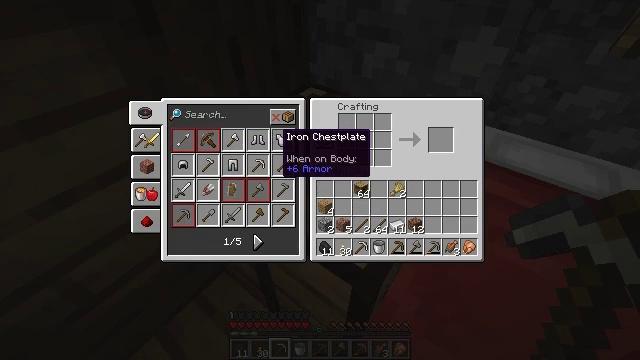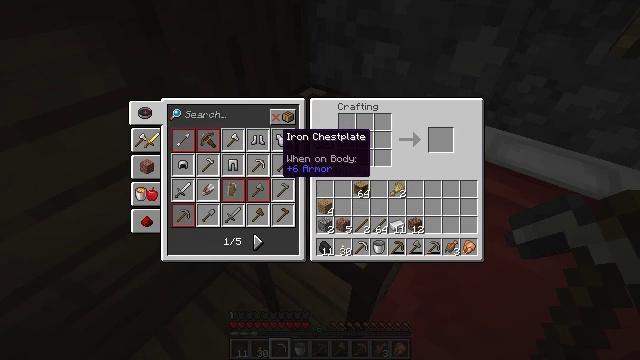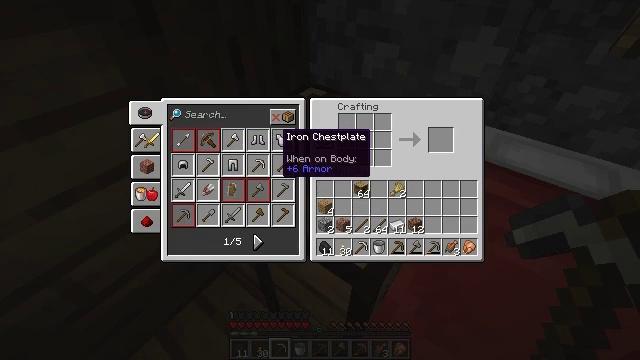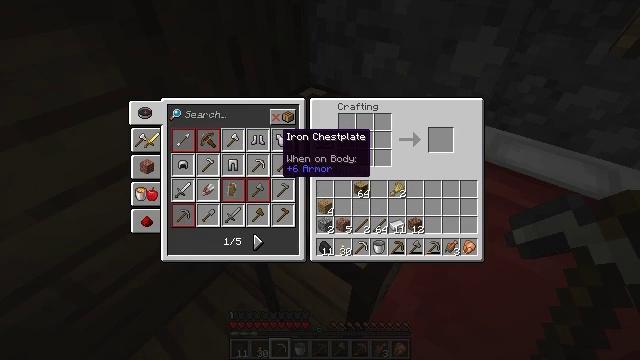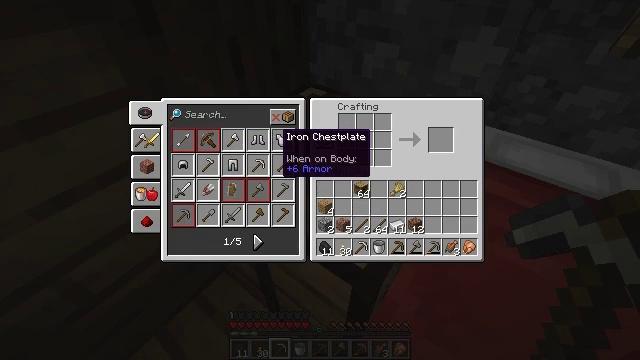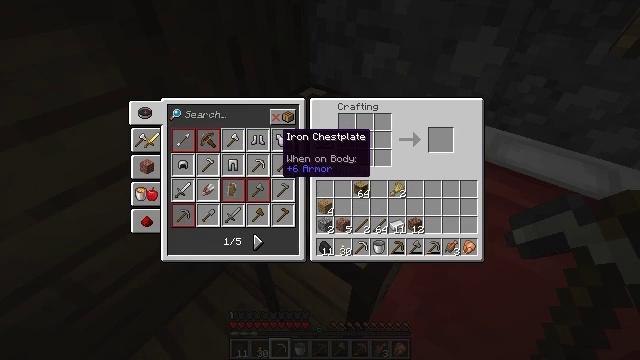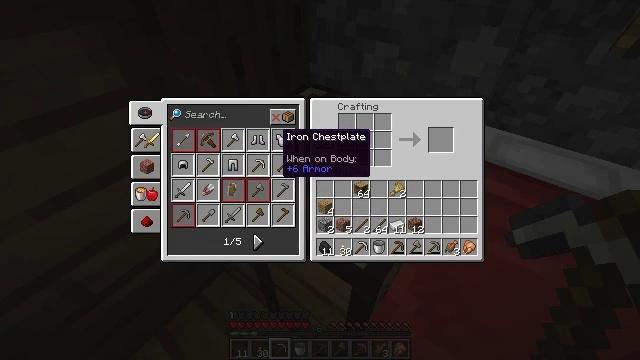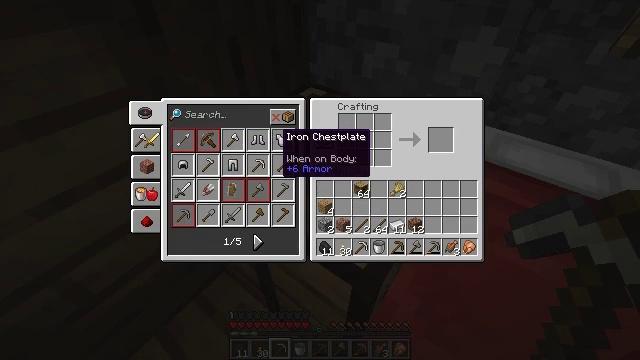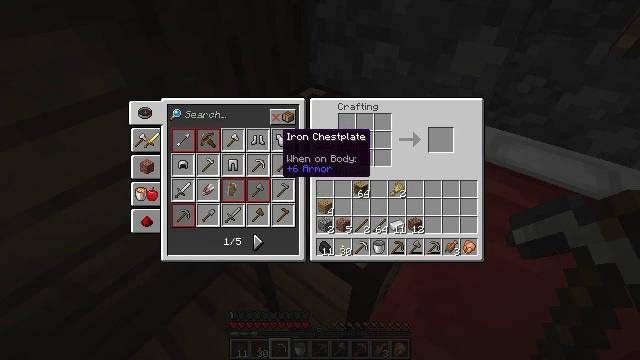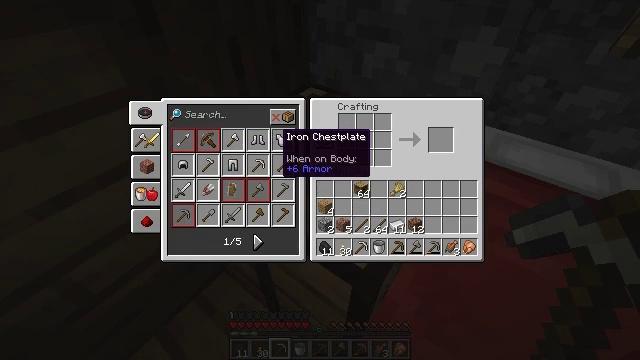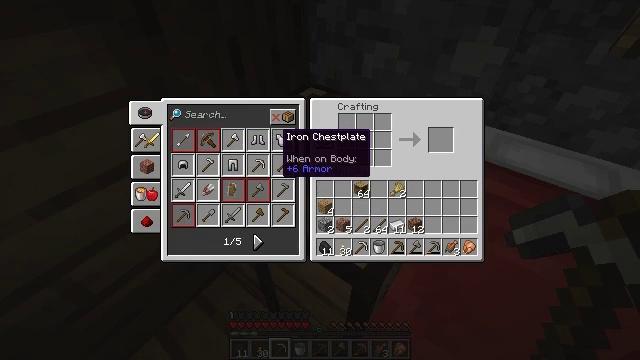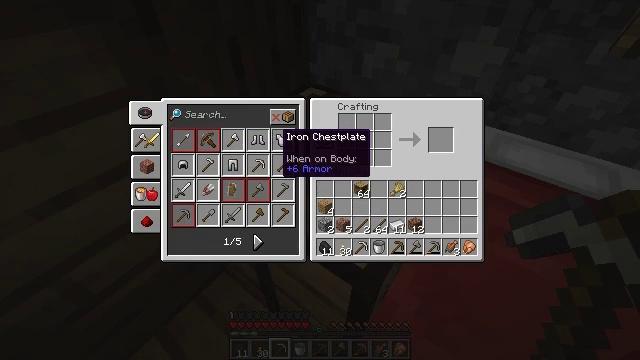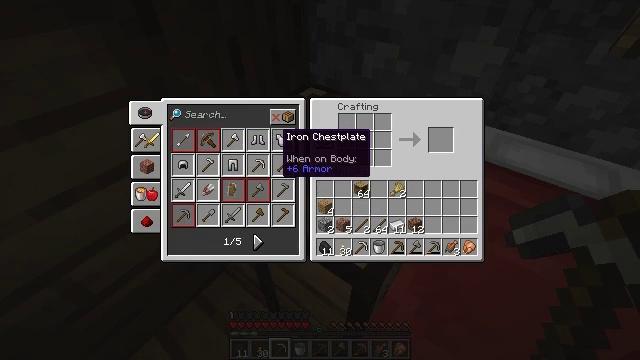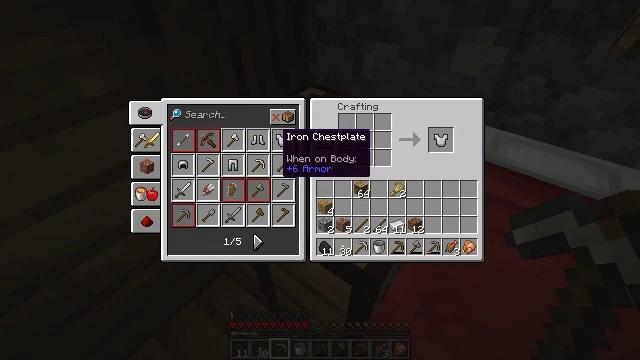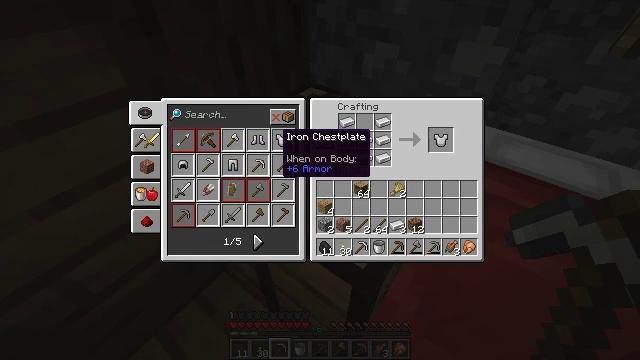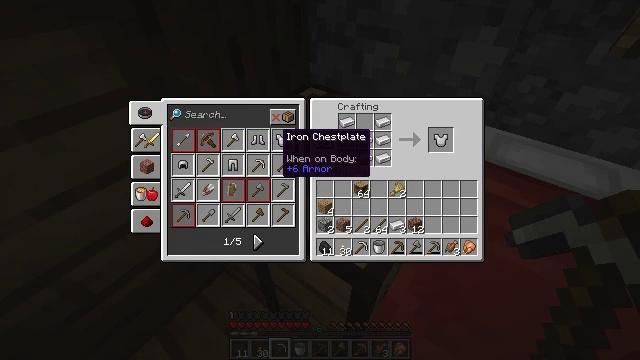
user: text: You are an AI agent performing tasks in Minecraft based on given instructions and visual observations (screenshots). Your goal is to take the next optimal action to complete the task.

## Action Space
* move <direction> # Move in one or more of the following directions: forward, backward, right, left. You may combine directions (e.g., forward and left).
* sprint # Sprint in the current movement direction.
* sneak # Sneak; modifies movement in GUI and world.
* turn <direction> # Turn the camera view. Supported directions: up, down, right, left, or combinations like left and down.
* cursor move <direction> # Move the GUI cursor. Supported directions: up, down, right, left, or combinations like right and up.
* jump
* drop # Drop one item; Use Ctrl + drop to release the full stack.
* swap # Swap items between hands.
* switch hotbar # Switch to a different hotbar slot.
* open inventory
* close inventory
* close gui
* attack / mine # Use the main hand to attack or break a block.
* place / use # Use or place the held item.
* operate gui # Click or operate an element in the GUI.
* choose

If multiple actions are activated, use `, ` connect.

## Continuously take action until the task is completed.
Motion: motion action
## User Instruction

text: Put iron ingots in the crafting grid to craft an iron chestplate.
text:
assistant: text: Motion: no_op
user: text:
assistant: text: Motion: no_op
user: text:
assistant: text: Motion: no_op
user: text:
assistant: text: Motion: no_op
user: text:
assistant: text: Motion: no_op
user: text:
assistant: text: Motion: no_op
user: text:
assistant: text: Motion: no_op
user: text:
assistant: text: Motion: operate gui
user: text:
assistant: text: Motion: operate gui
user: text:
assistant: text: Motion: operate gui
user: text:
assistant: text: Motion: no_op
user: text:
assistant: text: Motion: no_op
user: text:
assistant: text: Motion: no_op
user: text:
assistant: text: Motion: no_op
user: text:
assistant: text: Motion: no_op
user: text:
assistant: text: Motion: no_op
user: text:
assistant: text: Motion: no_op
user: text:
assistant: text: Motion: no_op
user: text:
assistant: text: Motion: no_op
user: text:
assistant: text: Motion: no_op
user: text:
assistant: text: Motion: no_op
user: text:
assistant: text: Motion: cursor move right
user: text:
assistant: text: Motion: cursor move right and down
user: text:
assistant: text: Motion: cursor move right
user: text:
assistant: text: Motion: cursor move right
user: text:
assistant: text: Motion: cursor move right
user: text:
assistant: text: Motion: cursor move right and down
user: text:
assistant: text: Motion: cursor move right and down
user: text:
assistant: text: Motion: no_op
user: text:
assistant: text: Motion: no_op